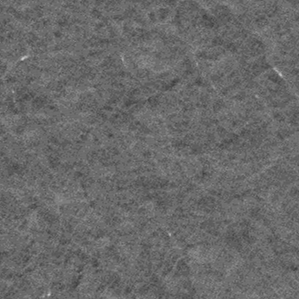
Label: frost